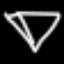
Label: diamond